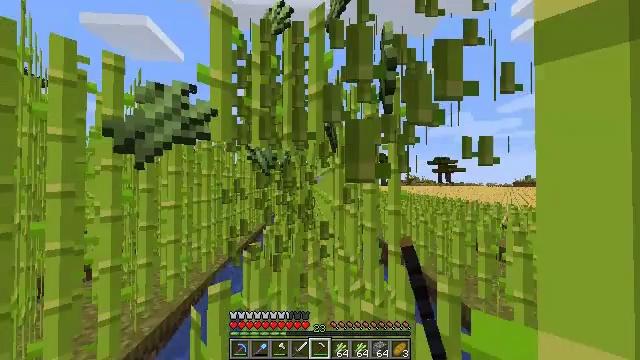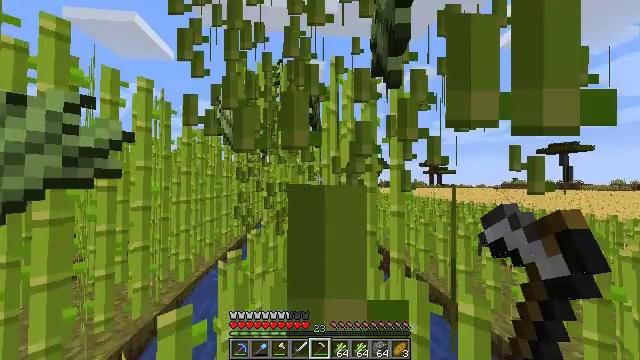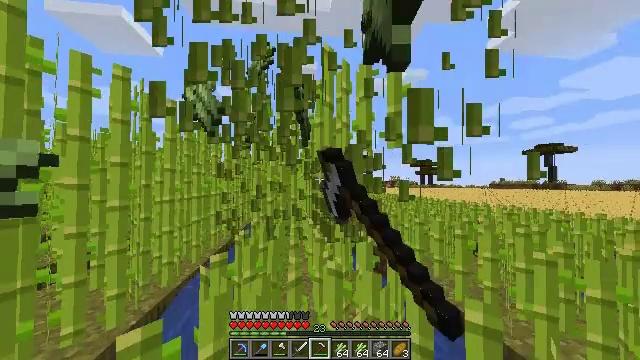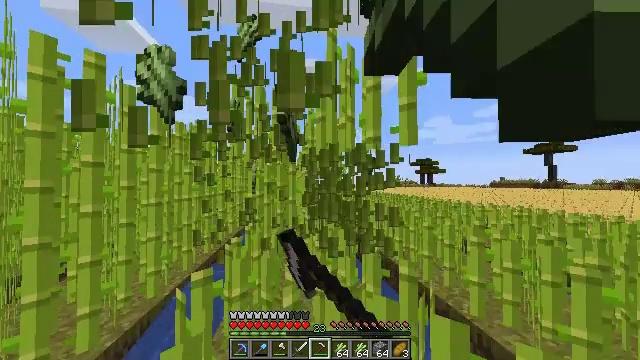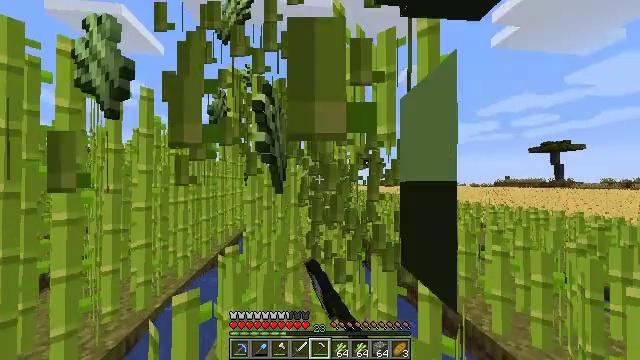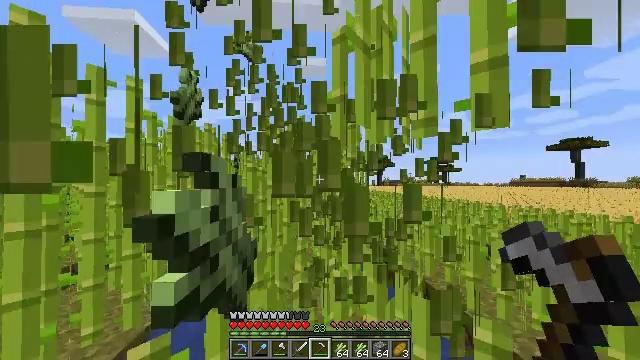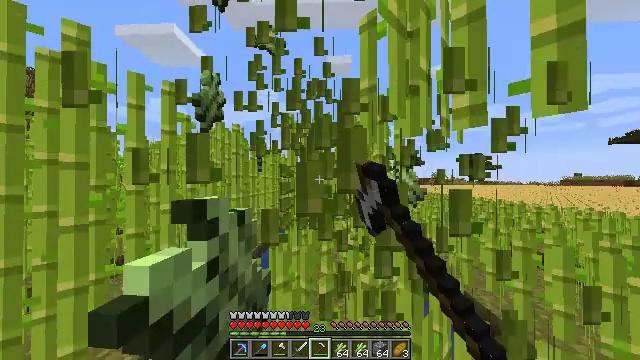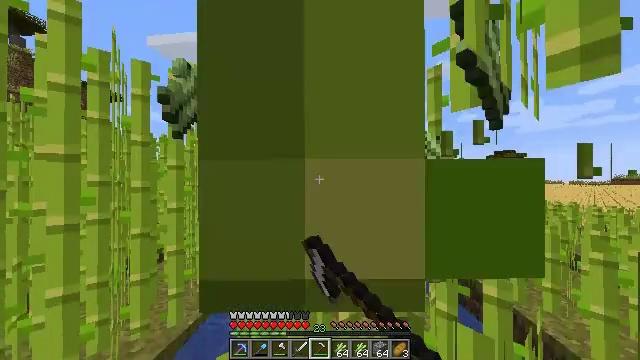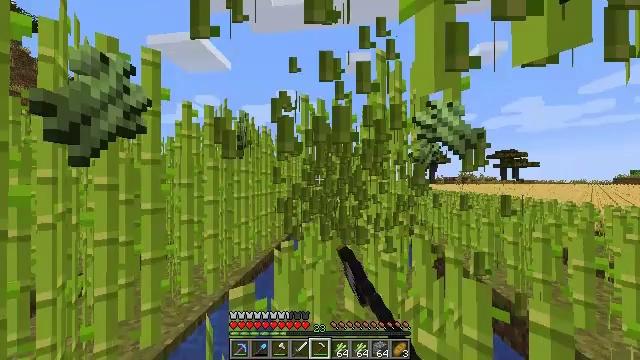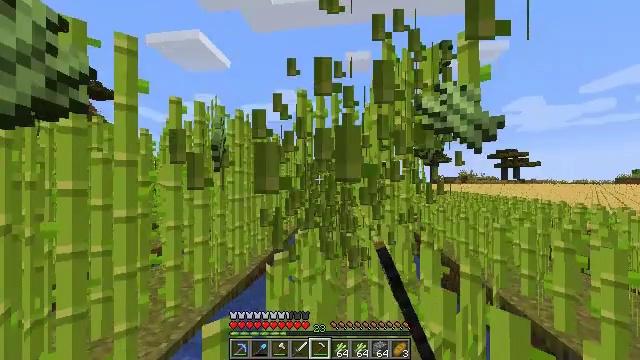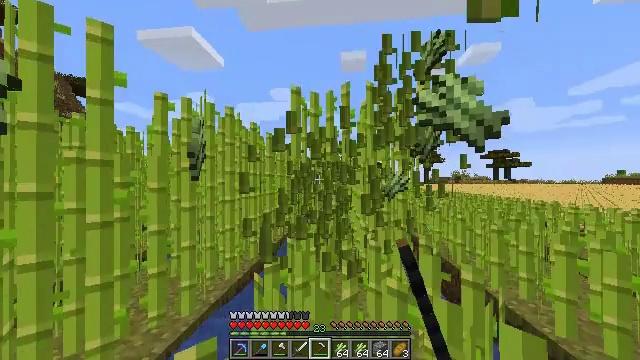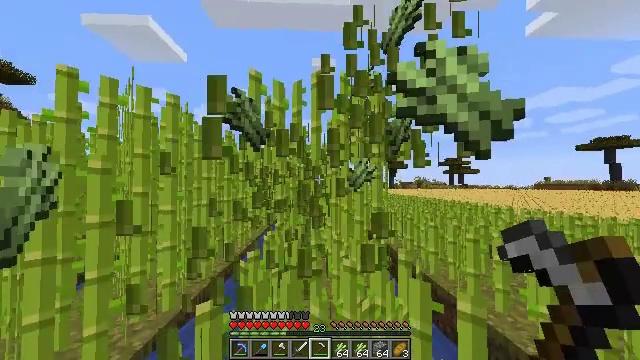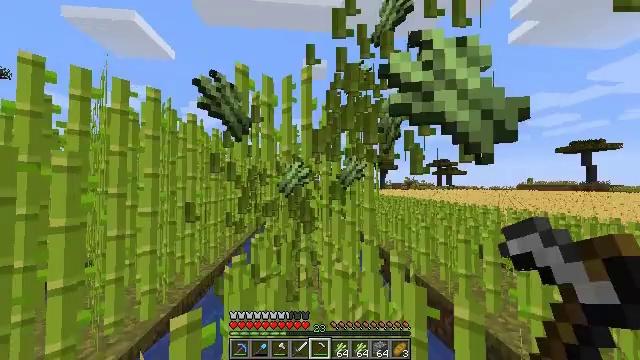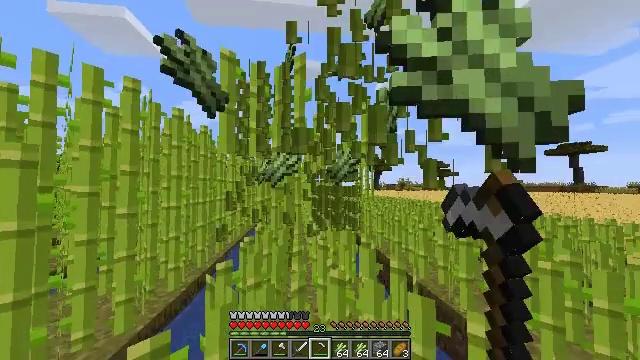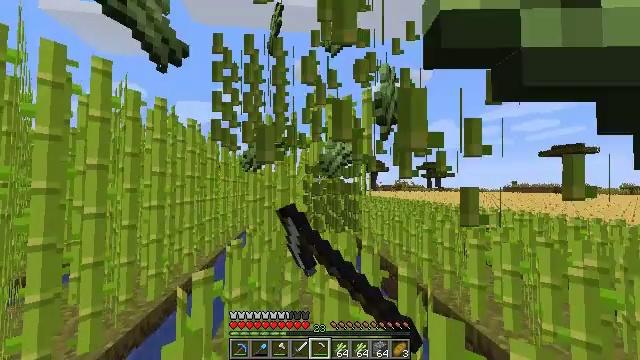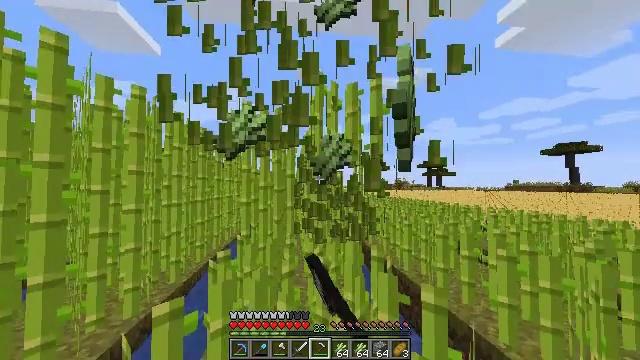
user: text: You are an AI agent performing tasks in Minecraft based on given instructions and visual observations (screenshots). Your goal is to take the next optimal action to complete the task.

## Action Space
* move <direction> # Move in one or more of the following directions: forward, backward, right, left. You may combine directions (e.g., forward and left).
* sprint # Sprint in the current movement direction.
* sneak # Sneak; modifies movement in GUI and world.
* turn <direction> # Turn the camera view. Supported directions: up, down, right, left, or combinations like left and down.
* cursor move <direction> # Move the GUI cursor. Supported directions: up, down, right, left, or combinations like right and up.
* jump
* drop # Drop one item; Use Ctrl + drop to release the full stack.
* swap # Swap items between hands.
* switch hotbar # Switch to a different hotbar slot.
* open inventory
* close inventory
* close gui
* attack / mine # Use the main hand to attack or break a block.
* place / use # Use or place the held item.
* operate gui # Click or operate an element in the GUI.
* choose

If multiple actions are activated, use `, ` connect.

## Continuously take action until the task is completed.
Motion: motion action
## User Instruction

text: Cut down the sugar cane stalks.
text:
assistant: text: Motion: move forward, sprint, turn right, attack / mine
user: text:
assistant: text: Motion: move forward, sprint, turn right, attack / mine
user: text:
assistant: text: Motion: move forward, sprint, attack / mine
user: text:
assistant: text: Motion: move forward, sprint, attack / mine
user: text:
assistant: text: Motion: move forward, sprint, turn left, attack / mine
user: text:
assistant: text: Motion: move forward, sprint, turn left, attack / mine
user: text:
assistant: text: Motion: move forward, sprint, turn left, attack / mine
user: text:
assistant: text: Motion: move forward, sprint, attack / mine
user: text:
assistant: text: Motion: move forward, sprint, attack / mine
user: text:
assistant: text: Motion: move forward, sprint, turn right, attack / mine
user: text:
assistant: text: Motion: move forward, sprint, turn right and up, attack / mine
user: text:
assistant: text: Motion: move forward, sprint, turn right, attack / mine
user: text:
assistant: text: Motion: move forward, sprint, turn right, attack / mine
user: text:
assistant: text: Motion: move forward, sprint, attack / mine
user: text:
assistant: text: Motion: move forward, sprint, attack / mine
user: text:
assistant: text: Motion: move forward, sprint, attack / mine
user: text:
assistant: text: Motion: move forward, sprint, turn left, attack / mine
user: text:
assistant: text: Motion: move forward, sprint, turn left, attack / mine
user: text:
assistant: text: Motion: move forward, sprint, turn left, attack / mine
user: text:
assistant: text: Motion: move forward, sprint, attack / mine
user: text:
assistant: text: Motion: move forward, sprint, attack / mine
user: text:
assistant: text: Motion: move forward, sprint, attack / mine
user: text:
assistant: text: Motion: move forward, sprint, turn right and up, attack / mine
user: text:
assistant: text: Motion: move forward, sprint, attack / mine
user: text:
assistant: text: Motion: move forward, sprint, attack / mine
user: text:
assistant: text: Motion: move forward, sprint, attack / mine
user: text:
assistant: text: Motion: move forward, sprint, turn left, attack / mine
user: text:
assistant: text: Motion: move forward, sprint, turn left, attack / mine
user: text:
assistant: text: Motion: move forward, sprint, turn left, attack / mine
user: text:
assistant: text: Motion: move forward, sprint, turn left, attack / mine